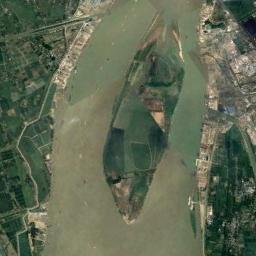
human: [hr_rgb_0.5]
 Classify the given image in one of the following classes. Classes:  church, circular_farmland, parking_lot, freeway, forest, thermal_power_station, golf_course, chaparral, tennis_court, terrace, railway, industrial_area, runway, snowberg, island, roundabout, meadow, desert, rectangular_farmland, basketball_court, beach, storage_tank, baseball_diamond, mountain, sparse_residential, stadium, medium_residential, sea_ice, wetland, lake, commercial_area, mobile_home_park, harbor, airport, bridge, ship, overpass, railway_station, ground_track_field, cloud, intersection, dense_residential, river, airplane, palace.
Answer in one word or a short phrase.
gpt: island